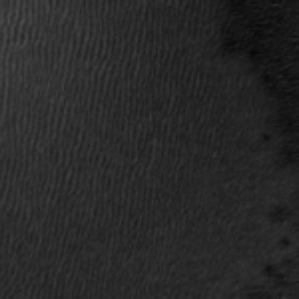
Label: frost